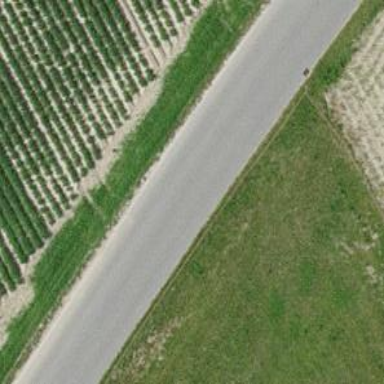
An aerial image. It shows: Tertiary road with asphalt surface.